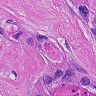
Metastatic tissue present: yes